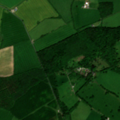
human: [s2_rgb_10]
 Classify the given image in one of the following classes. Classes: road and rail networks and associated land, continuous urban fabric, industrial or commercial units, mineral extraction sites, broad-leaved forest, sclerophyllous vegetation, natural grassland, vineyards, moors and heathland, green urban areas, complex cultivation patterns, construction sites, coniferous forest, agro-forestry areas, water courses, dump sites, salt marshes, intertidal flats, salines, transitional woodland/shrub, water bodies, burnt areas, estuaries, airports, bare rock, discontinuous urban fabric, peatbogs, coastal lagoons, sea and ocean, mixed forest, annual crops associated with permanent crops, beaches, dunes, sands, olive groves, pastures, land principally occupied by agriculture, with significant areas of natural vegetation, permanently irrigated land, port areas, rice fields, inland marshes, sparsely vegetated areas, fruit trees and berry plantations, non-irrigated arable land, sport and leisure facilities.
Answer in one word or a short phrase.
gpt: pastures, complex cultivation patterns, mixed forest